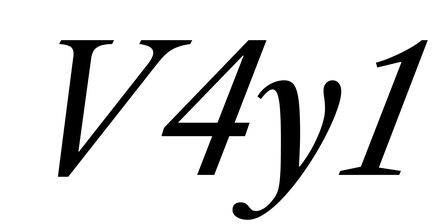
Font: LibreCaslonText-Italic_Italic